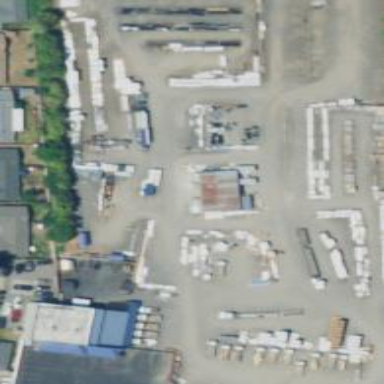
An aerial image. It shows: Industrial area.